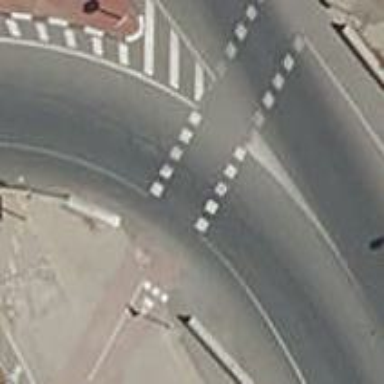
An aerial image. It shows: Uncontrolled road crossing.